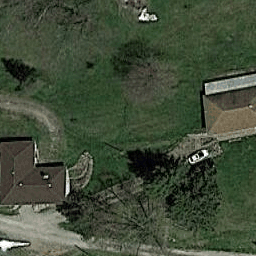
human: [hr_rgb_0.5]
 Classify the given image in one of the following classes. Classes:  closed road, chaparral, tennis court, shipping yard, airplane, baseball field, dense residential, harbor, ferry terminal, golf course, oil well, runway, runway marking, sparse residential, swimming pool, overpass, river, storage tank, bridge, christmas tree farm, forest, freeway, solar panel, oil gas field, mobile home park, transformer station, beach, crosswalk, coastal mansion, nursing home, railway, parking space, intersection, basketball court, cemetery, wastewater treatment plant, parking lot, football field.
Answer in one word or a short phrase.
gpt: sparse residential